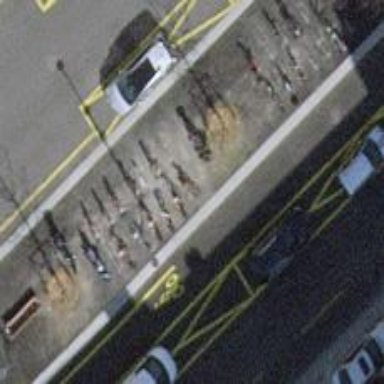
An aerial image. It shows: Bicycle parking area with stands available.